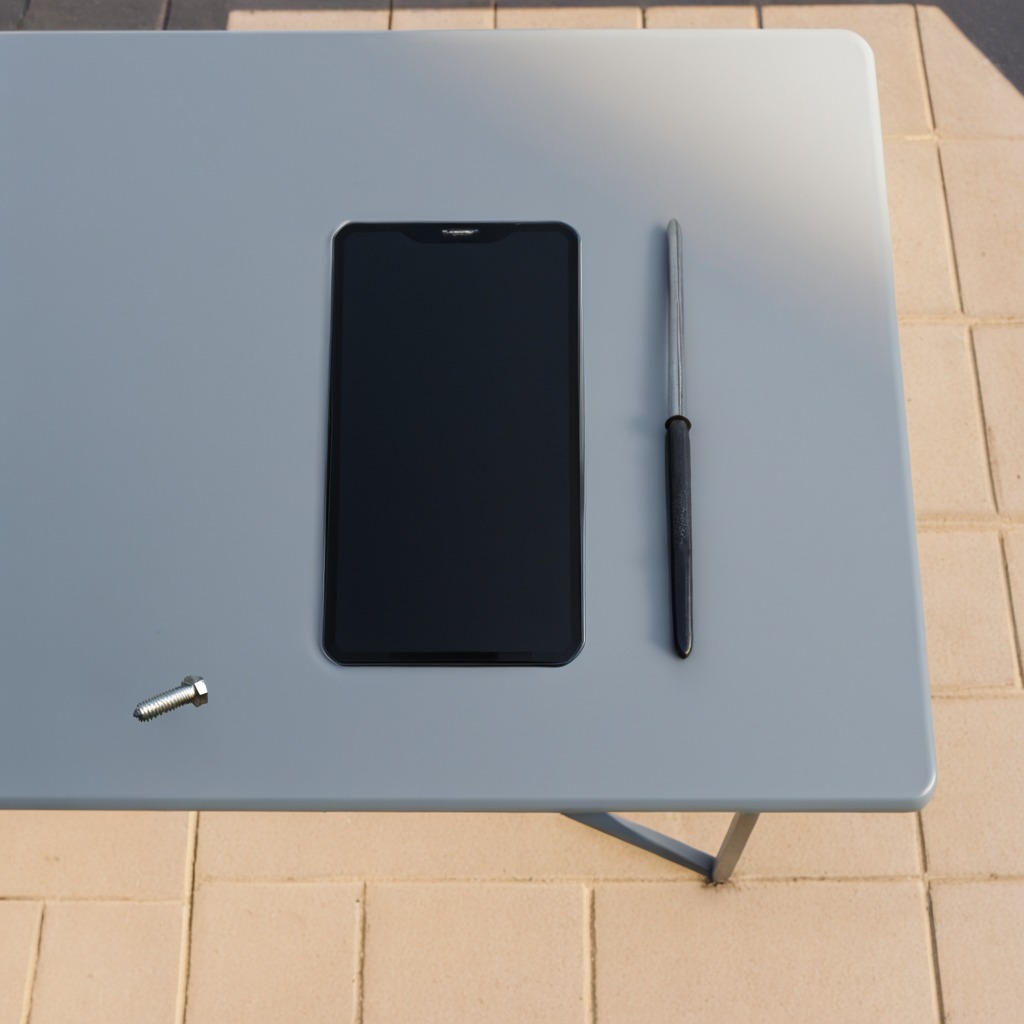
A metal screw lies on the clean utility table in a temporary outdoor tool station textured surface afternoon light completely empty no clutter no objects on or around the table